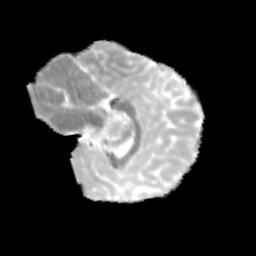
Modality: MD
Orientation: sagittal
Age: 12
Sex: female
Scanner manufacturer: siemens
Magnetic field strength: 3 T
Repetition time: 3.8 s
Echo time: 0.07 s